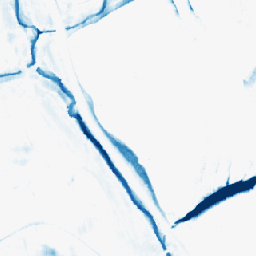
Category: morphological
Decomposition family: morphological_rect
Decomposition parameters: operation: closing
width: 10
height: 20
Upsampling method: nearest
Upsampling parameters: scale: 8
Upsampling scale: 8